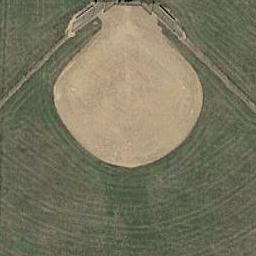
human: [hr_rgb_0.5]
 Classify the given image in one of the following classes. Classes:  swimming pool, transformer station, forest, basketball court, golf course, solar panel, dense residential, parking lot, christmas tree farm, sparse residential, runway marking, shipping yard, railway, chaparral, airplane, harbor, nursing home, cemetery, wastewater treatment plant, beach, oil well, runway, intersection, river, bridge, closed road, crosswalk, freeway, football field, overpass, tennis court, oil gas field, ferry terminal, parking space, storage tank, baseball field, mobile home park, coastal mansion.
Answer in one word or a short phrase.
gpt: baseball field